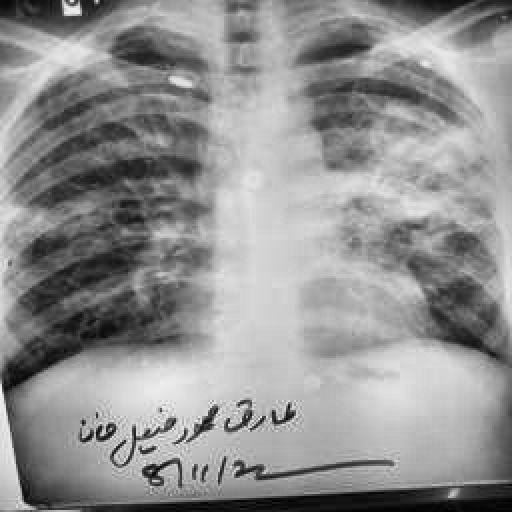
Finding: TUBERCULOSIS